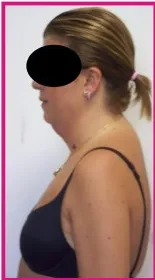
(C) Alignment of the human lamin A aminoacidic sequence with homologous proteins. The affected amino acid is highlighted in black.
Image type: medical_photograph (other_medical_photograph)